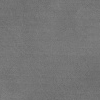
Atmospheric dust classification: dusty